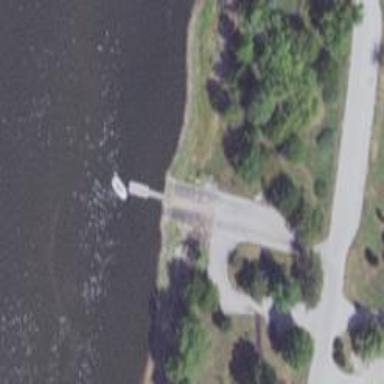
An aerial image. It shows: Slipway on service road for leisure land activities.